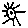
Label: sun